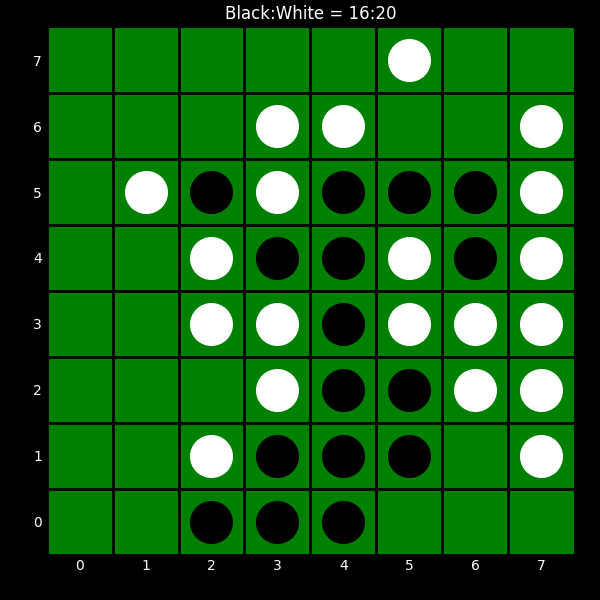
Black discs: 16
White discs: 20